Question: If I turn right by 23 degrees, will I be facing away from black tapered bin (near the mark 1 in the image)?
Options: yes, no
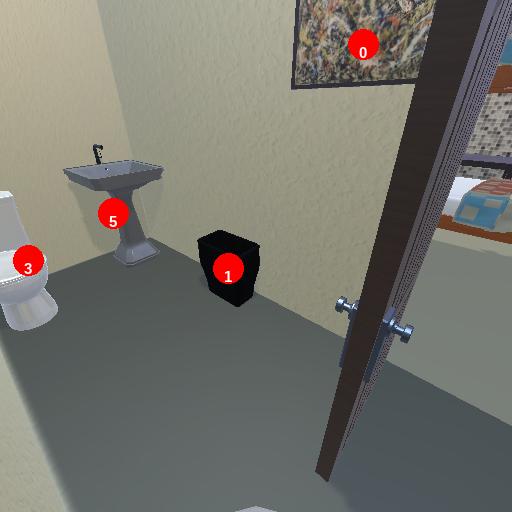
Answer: yes